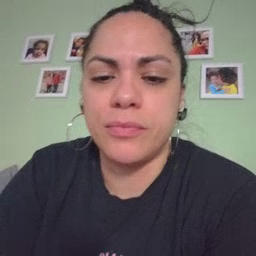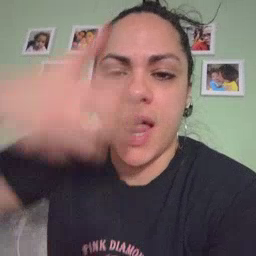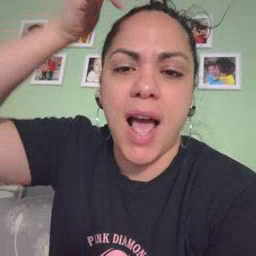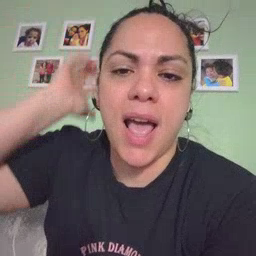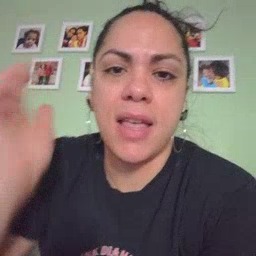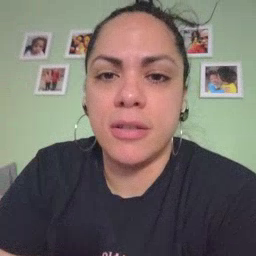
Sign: lion